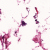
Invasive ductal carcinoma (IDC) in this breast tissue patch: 0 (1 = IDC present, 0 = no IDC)